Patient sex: M
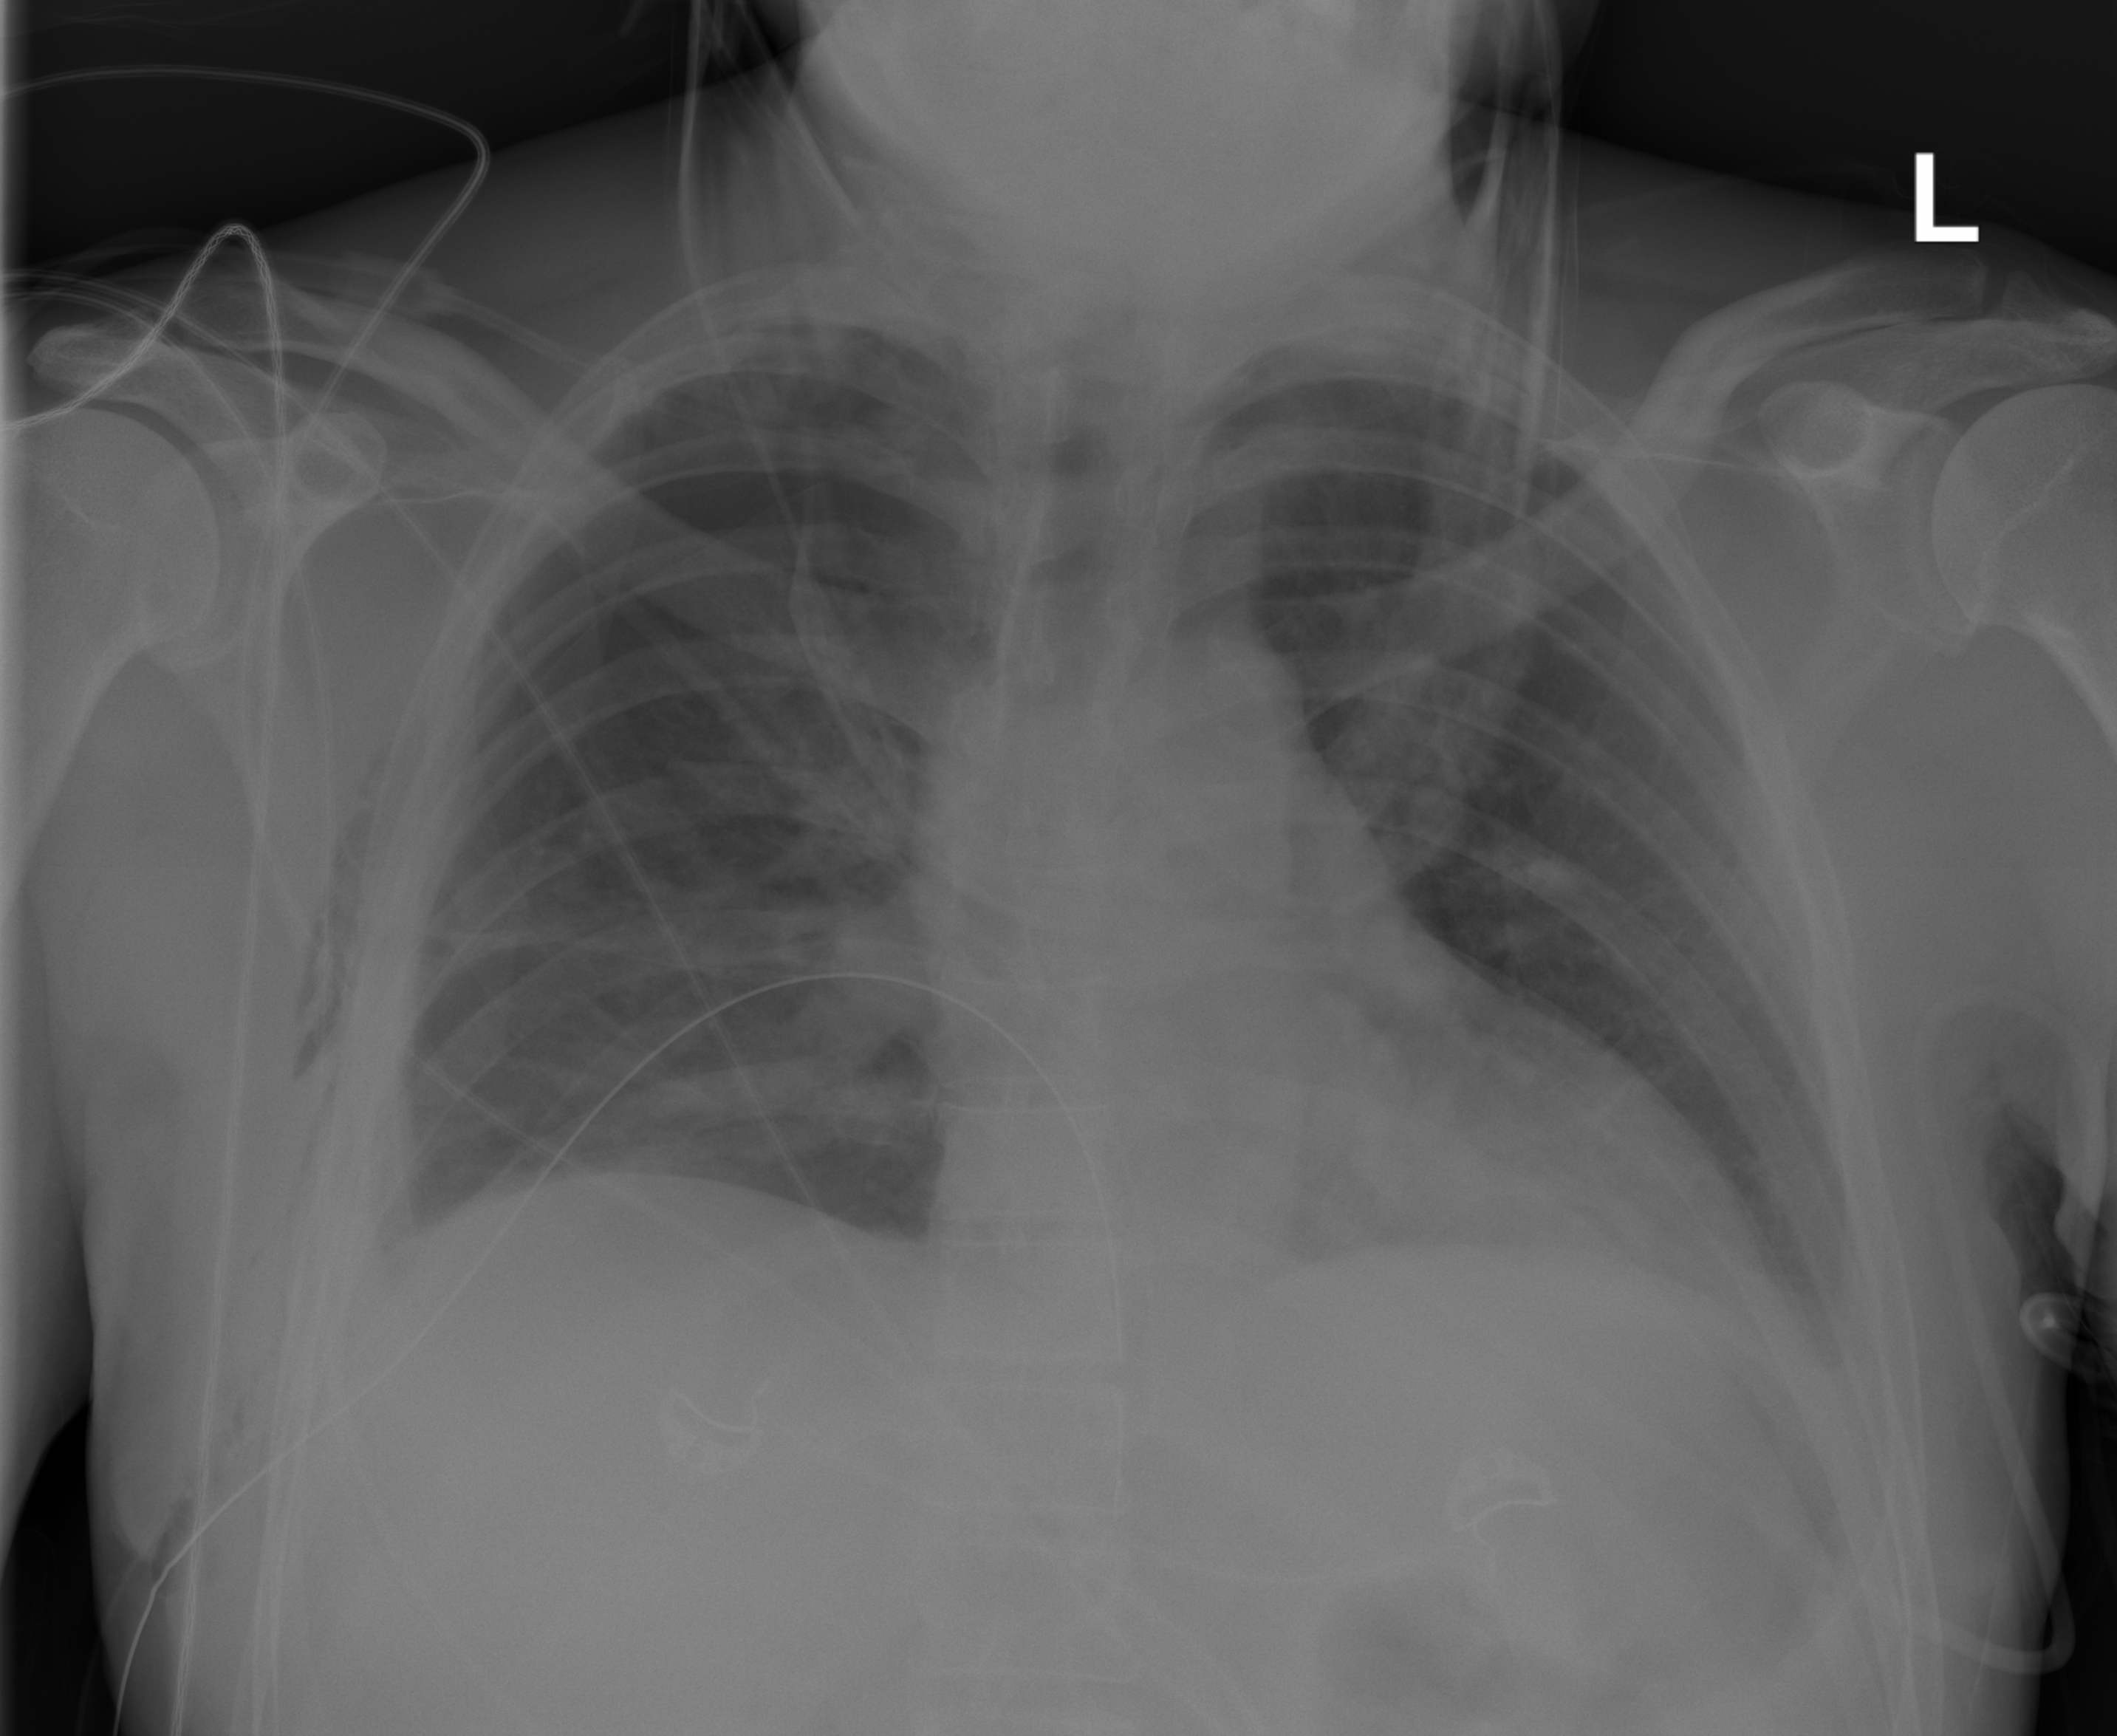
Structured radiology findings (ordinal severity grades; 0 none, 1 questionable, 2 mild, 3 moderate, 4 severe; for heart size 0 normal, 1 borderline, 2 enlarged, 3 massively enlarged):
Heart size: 0
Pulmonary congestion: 2
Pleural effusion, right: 0
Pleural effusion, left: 0
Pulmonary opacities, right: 0
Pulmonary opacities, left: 0
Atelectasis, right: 2
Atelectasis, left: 0